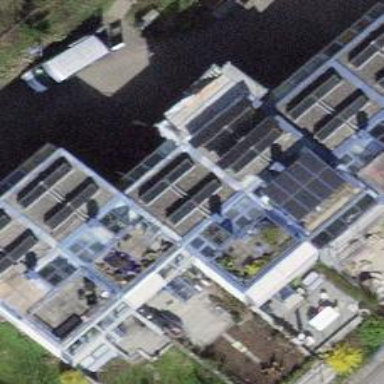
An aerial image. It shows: Solar power generator with photovoltaic panels.